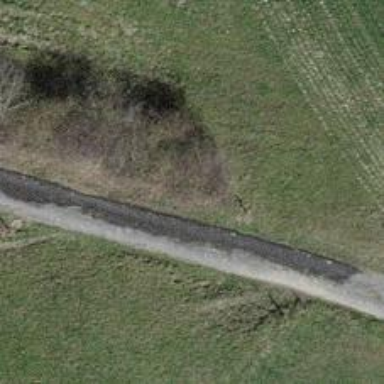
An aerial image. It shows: Hedge barrier.